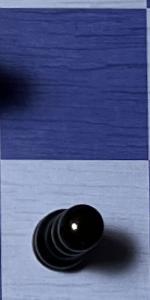
Label: Pawn_Black